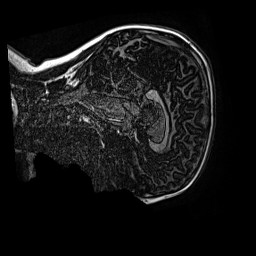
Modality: MP2RAGE
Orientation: sagittal
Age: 11
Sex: male
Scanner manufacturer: siemens
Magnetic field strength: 3 T
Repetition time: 4 s
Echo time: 0.00299 s